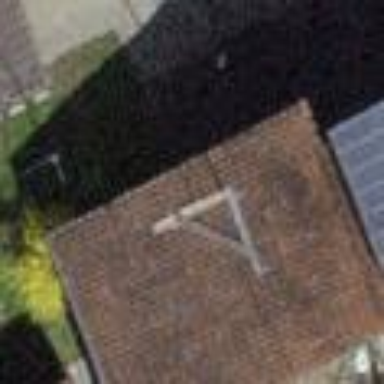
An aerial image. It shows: Building with tile roof.